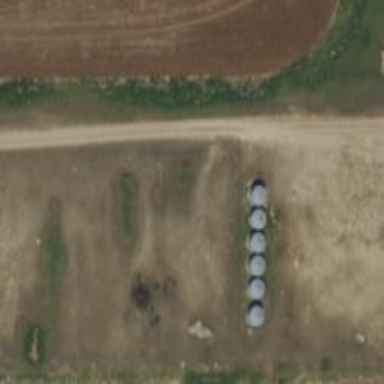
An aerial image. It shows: Silo.